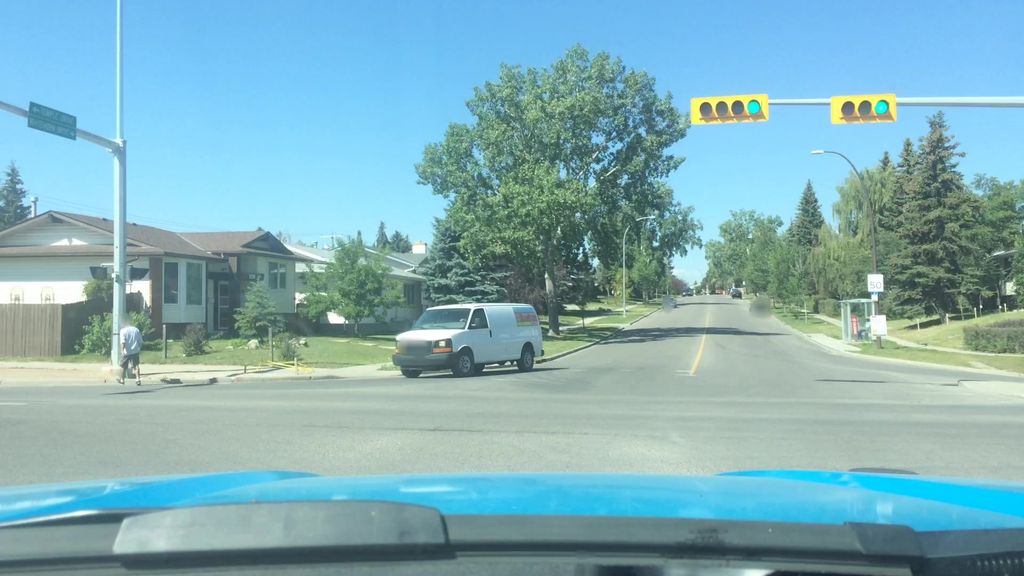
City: calgary